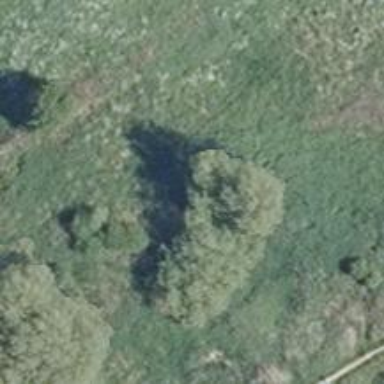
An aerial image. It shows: Beautiful tree in nature.